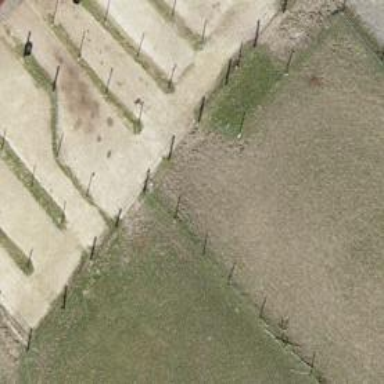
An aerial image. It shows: Equestrian sport is being practiced.